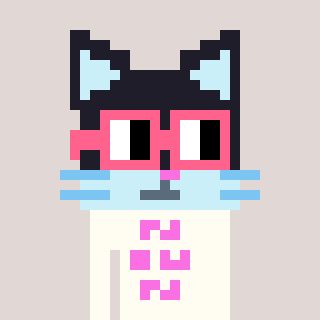
a pixel art character with square pink glasses, a cat-shaped head and a grayscale-colored body on a warm background